Field crop: maize
Growth stage: 2
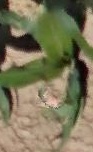
Species: maize